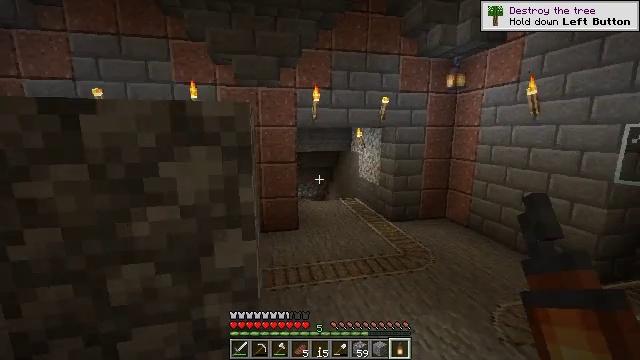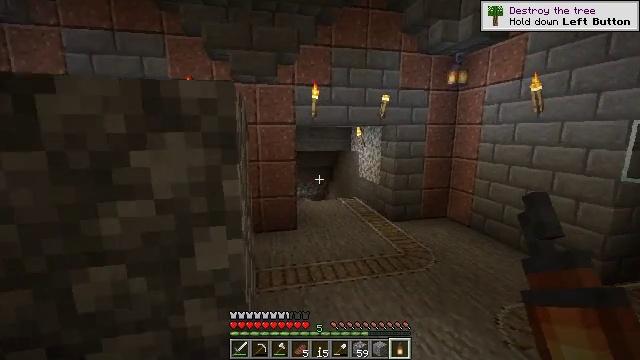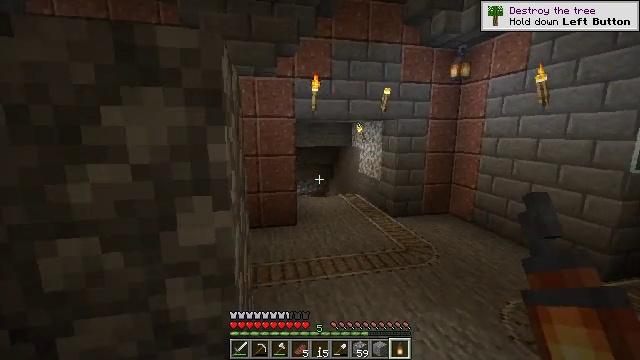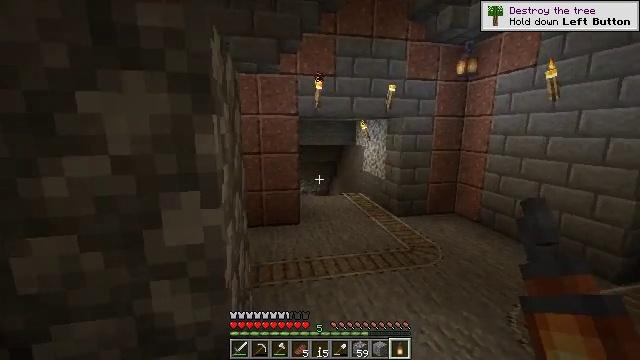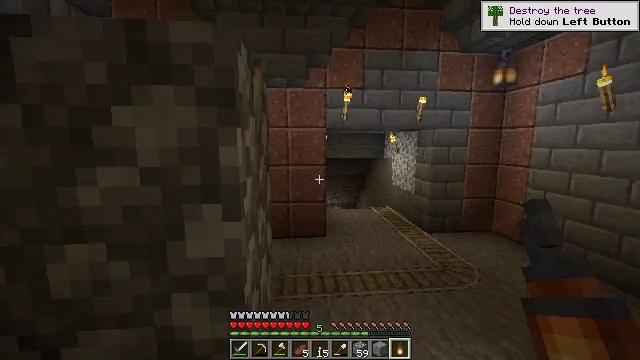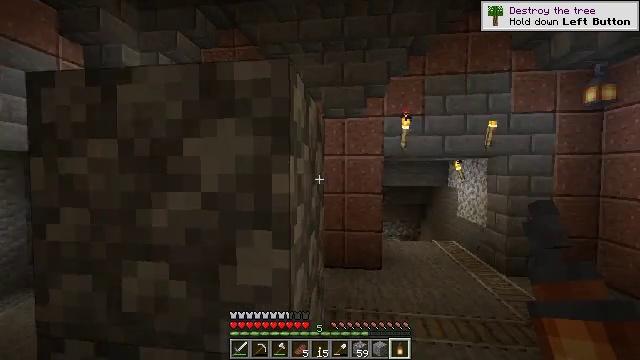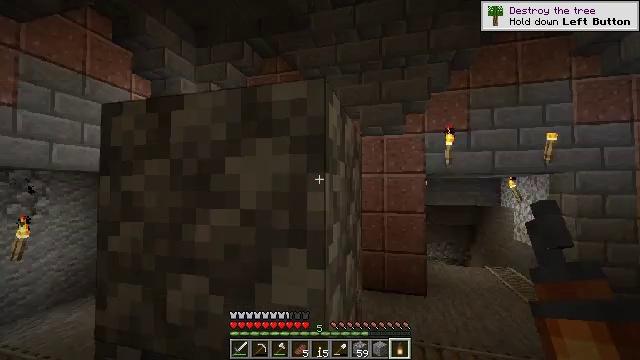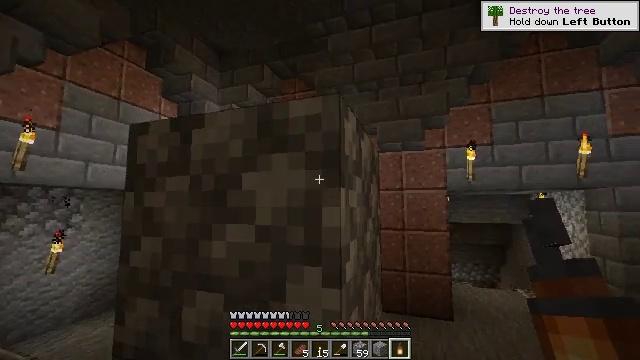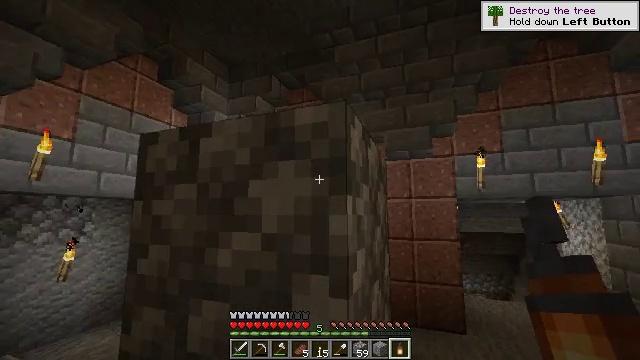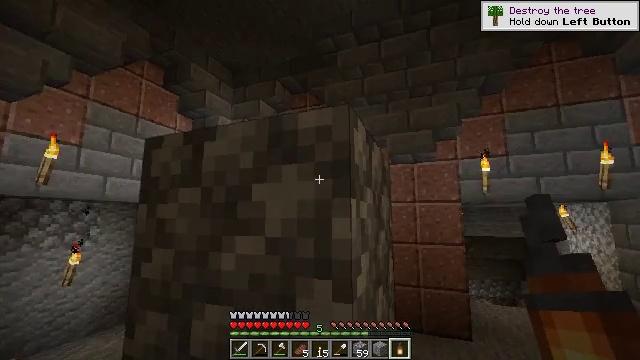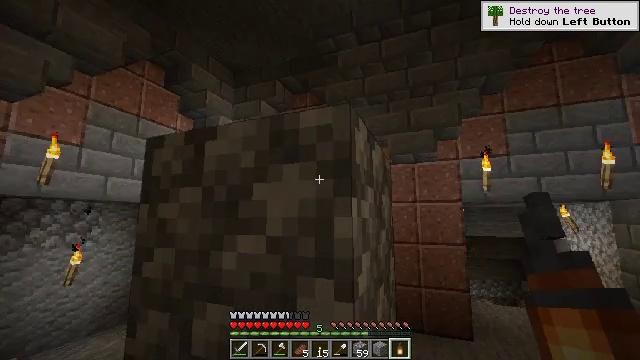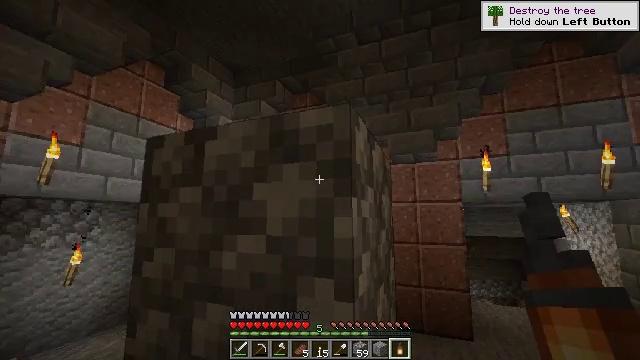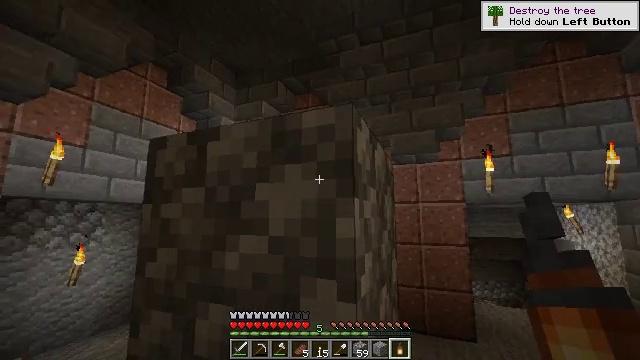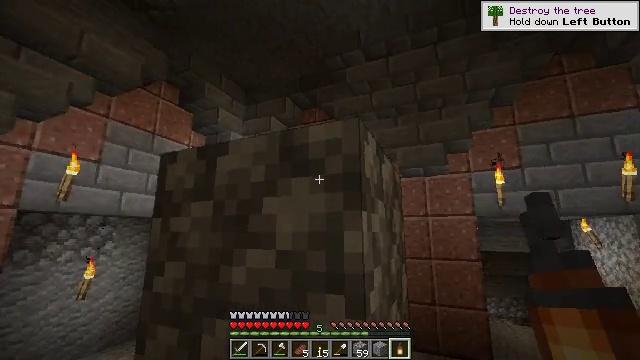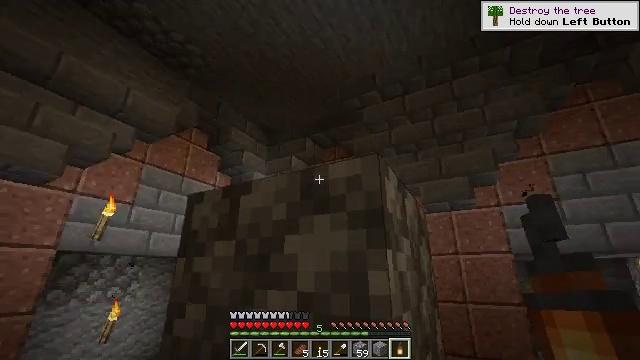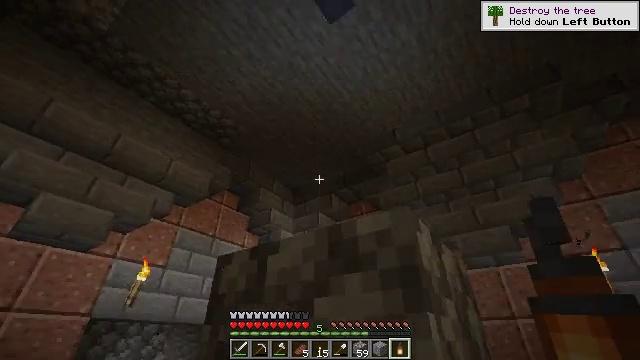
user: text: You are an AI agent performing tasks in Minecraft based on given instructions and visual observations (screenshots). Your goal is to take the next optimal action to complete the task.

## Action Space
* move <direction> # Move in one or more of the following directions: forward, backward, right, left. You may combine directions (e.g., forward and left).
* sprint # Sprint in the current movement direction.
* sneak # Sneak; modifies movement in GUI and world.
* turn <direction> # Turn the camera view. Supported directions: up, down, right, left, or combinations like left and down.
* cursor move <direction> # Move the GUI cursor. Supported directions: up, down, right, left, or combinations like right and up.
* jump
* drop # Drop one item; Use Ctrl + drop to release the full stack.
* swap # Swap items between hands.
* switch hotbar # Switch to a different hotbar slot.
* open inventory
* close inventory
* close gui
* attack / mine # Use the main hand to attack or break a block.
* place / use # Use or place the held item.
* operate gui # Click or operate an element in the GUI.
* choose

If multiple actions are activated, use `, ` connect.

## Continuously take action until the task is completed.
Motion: motion action
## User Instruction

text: Left-click to mine the lantern.
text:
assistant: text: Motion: move forward
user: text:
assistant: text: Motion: no_op
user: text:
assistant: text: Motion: no_op
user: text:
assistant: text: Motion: turn left and up
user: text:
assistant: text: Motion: turn left and up
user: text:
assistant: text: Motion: turn left and up
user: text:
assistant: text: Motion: turn left and up
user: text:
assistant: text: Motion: turn left and up
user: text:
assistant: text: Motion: no_op
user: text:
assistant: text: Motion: no_op
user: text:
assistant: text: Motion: no_op
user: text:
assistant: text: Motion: no_op
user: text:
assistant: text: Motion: turn left and up
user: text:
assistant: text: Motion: turn left and up
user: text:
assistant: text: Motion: turn left and up
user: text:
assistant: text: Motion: turn left and up
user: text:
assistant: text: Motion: turn left and up
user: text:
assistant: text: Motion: turn left and up
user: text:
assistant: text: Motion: turn left and up
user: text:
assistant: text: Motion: turn left and up
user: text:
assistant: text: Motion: turn left and up
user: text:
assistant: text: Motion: no_op
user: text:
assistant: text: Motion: no_op
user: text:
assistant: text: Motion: no_op
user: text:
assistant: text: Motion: no_op
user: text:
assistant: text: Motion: no_op
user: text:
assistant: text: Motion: no_op
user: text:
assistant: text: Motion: turn right and up
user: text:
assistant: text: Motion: turn right and up
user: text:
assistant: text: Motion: no_op